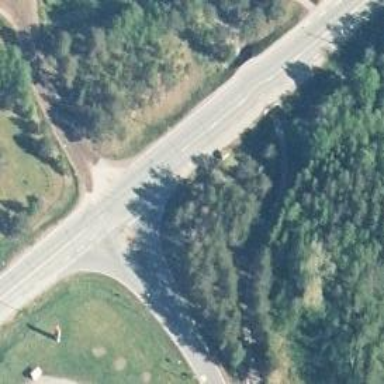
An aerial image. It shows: Asphalt cycleway.